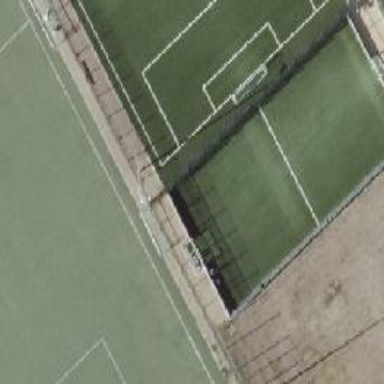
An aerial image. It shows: Artificial turf soccer pitch for leisure sports.